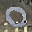
Label: 0